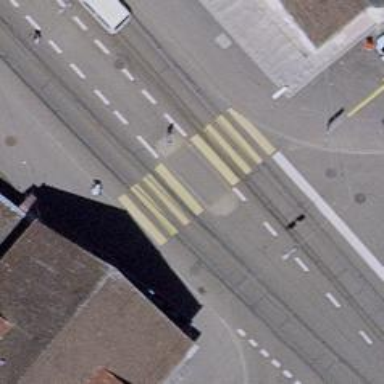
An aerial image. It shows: Tram crossing on the railway.